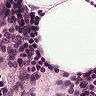
Metastatic tissue present: no